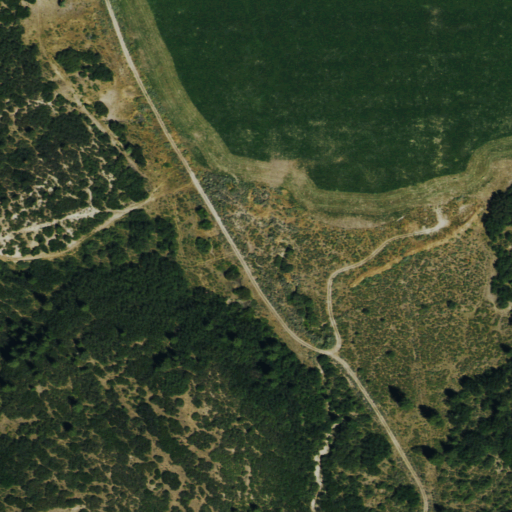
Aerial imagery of valley in Colorado named Bledsaw Gulch containing grassland and cultivated crops